Question: I have a variable called attending being pulled from a JSON feed. After checking what class type the object is being interpreted as I NSLog this:
'''
attending var type is: __NSCFBoolean
'''
This is done using [varname class] to get the class type of the variable.
So I want to see if this is true or false.... so I write this code..:
'''
if([[_events objectAtIndex:indexPath.row] objectForKey:@"attending"] == YES){
'''
However I cant compile it because it gives me a yellow text error saying this:

What am I doing wrong? How can I fix this. Just to add the data in the feed looks like this:
'''
{
attendees = (
);
attending = 1;
date = "2012-09-24 09:11:00";
id = 504;
lessonHTML = "somehtml.";
name = "Sup";
youtubeId = "http://www.youtube.com/watch?v=j1vb4cND3G0";
},
{
attendees = (
);
attending = 1;
date = "2012-09-24 09:11:00";
id = 503;
lessonHTML = "somehtml.";
name = "Sup";
youtubeId = "http://www.youtube.com/watch?v=j1vb4cND3G0";
},
{
attendees = (
);
attending = 0;
date = "2012-09-24 09:11:00";
id = 508;
lessonHTML = "somehtml.";
name = "Sup";
youtubeId = "http://www.youtube.com/watch?v=j1vb4cND3G0";
},
{
attendees = (
);
attending = 1;
date = "2012-09-24 09:11:00";
id = 509;
lessonHTML = "somehtml.";
name = "Sup";
youtubeId = "http://www.youtube.com/watch?v=j1vb4cND3G0";
},
{
attendees = (
);
attending = 0;
date = "2012-09-24 09:11:00";
id = 505;
lessonHTML = "somehtml.";
name = "Sup";
youtubeId = "http://www.youtube.com/watch?v=j1vb4cND3G0";
},
{
attendees = (
);
attending = 1;
date = "2012-09-24 09:11:00";
id = 506;
lessonHTML = "somehtml.";
name = "Sup";
youtubeId = "http://www.youtube.com/watch?v=j1vb4cND3G0";
},
'''
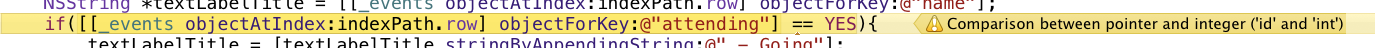
Answer: Boolean in dictionary and other container classes are encapsulated in 'NSNumber' objects (see the 'NSNumber' documentation for more info)
To extract the value you need to send the 'boolValue' message to the object retrieved from the dictionary and compare it to YES/NO:
'''
NSNumber* attendingObject = [[events objectAtIndex:indexPath.row] objectForKey:@"attending"];
if ([attendingObject boolValue] == YES)
{
...
}
'''
<URL>